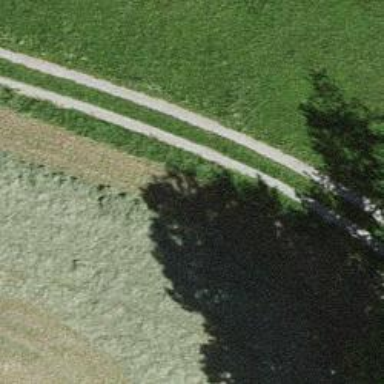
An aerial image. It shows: Grassy track.